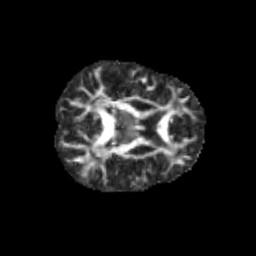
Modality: FA
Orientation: axial
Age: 10
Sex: male
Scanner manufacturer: siemens
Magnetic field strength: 3 T
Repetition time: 3.8 s
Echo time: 0.07 s